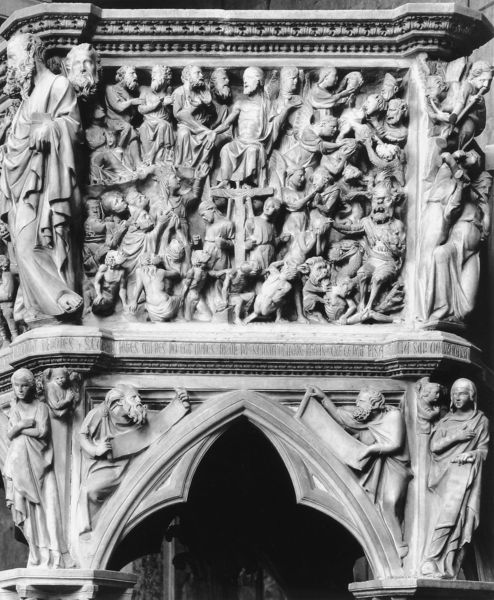
Titel: Kanzel
Künstler: Giovanni Pisano
Standort: Pistoia, S. Andrea (EU - I - Toskana)
Schlagwörter: frauen, menschen, männer, säule, gotik, engel, relief, bogen, kreuz, viele, fries, gotisch, kanzel, spitzbogen, christus, kreuzigung, schriftrollen, dreipass, apostel, evangelist, biele